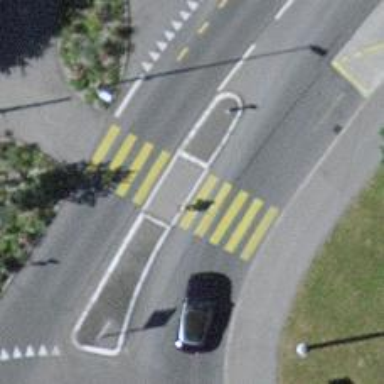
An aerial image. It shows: Kerb barrier.